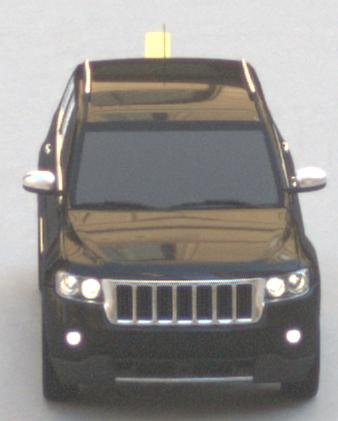
Make: Jeep
Model: Grand Cherokee
Detailed model: WK2
Model produced from: 2010
Model produced until: 2021
Doors: 5
Color: black
Road condition: dry road
Daytime: morning or afternoon
Contrast: low contrast